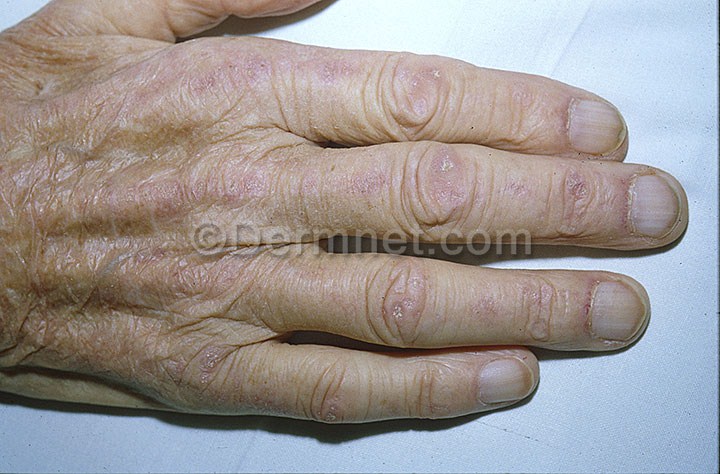
Disease: Lupus and other Connective Tissue diseases